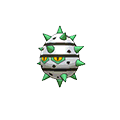
Pok\u00e9mon: ferroseed